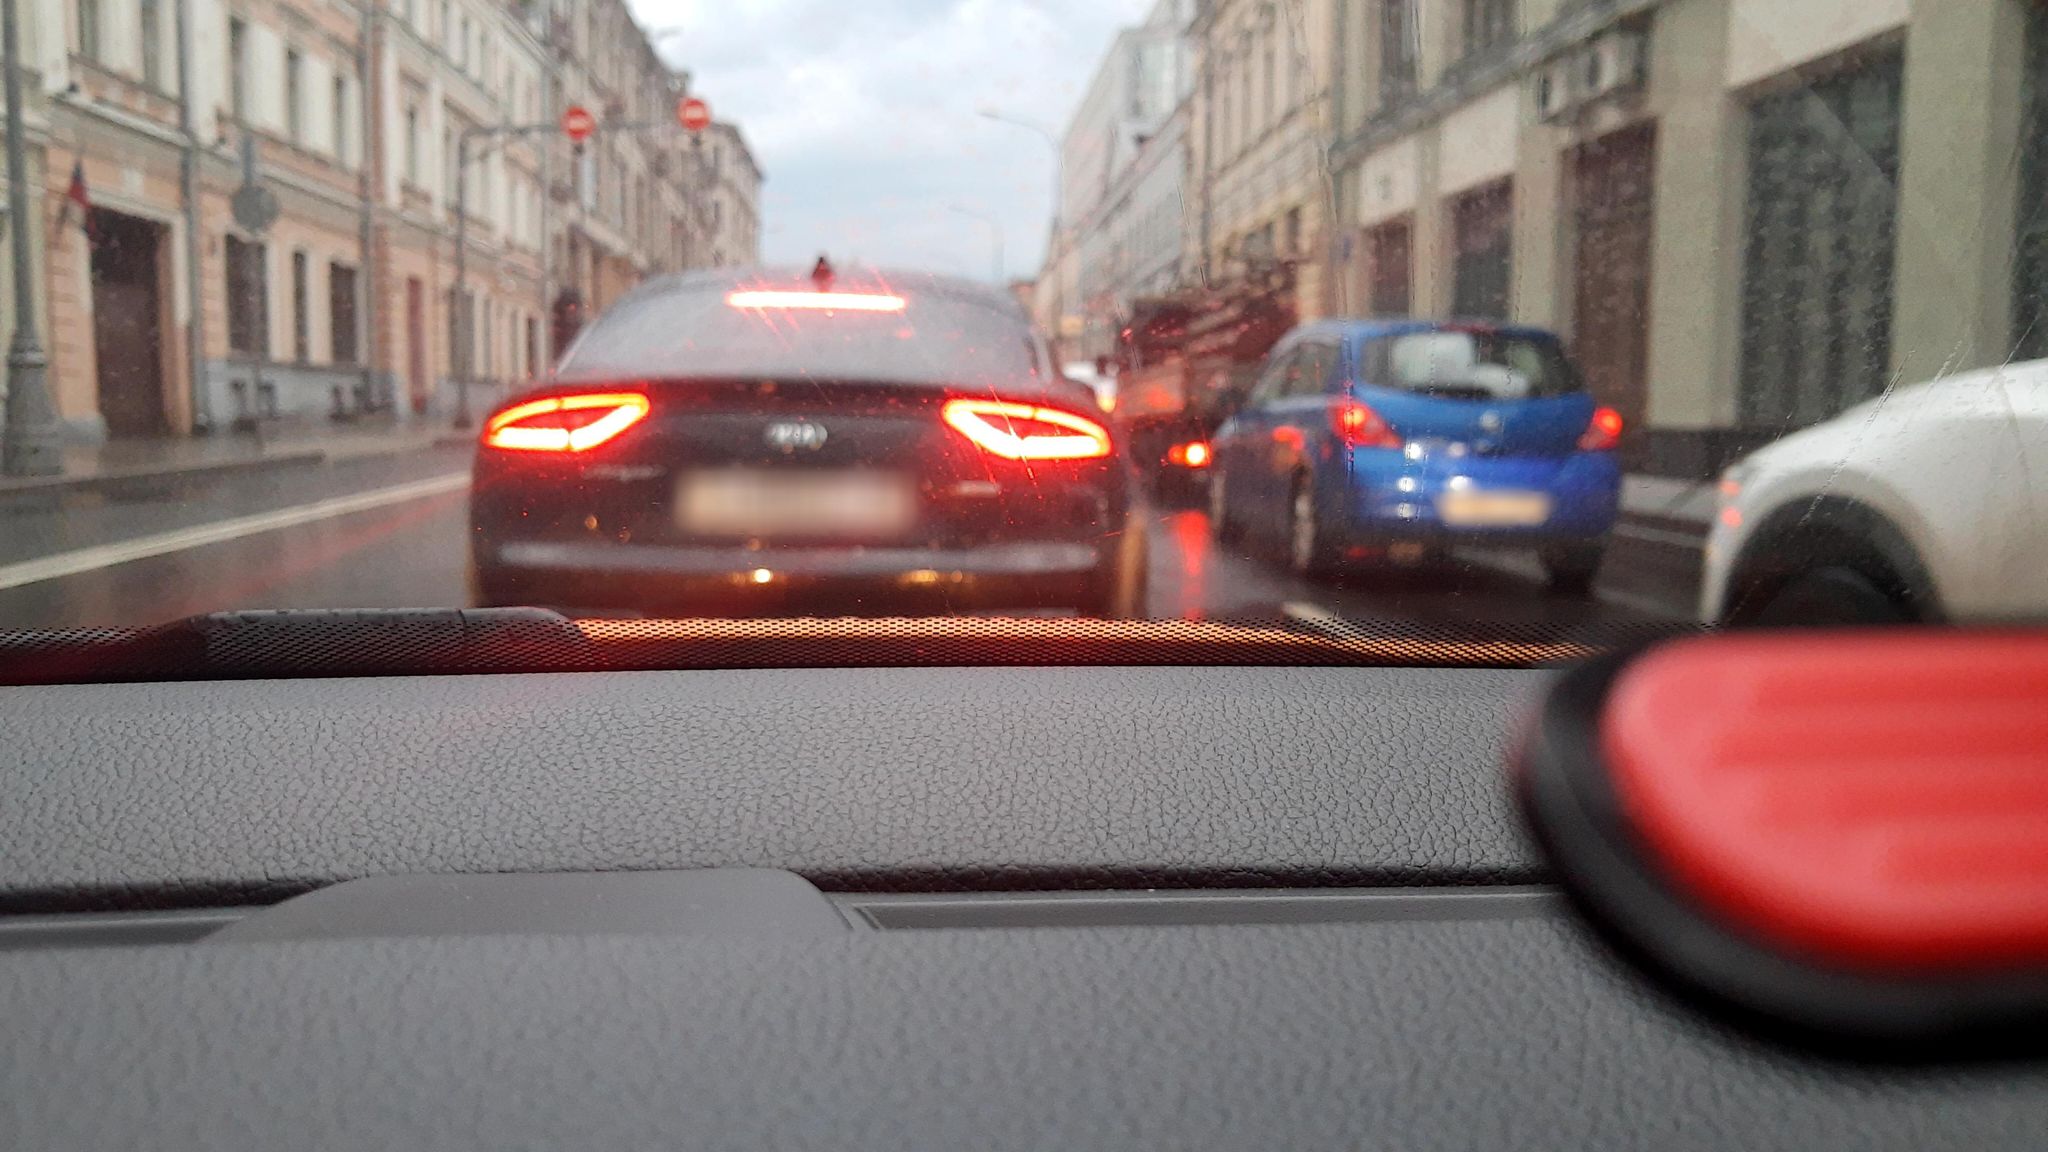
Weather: snowy
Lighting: day
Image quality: slightly poor
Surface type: driving surface
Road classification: secondary
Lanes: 4
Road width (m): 5
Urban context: urban centre
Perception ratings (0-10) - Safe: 2.62, Lively: 4.99, Beautiful: 1.37, Boring: 1.26, Depressing: 5.37, Wealthy: 5.95